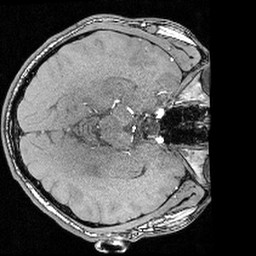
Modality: angio
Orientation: axial
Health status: ill
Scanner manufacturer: siemens
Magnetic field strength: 3 T
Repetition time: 0.022 s
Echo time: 0.00395 s